Question: My form has 6 dataGridViews in different tabs of a tab Control, the user is able to enter values and change the cell backcolor, with a save button, the values for each dataGridView are saved into a text file, same with the backcolor of the cells in each dataGridView. When the user re-opens the form, all the last settings(style and values) are loaded again to the 6 dataGridViews; The problem is that when the user re-opens the form, the dataGridViews freeze and I don't find a way to fix that. Can someone help me?
My loading data and style code:
'''
foreach (string s in File.ReadAllLines(stylePath))
{
string[] items = s.Split(';');
if (items.Length == 3)
{
dataGridView1.Rows[Convert.ToInt32(items[0])]
.Cells[Convert.ToInt32(items[1])]
.Style.BackColor = Color.FromName(Convert.ToString(items[2]));
}
}
StreamReader sr = new StreamReader(valuePath);
foreach (DataGridViewRow row in dataGridView1.Rows)
{
foreach (DataGridViewCell cell in row.Cells)
{
cell.Value = sr.ReadLine();
}
}
sr.Close();
'''
Here is how it looks when re-opening the form:

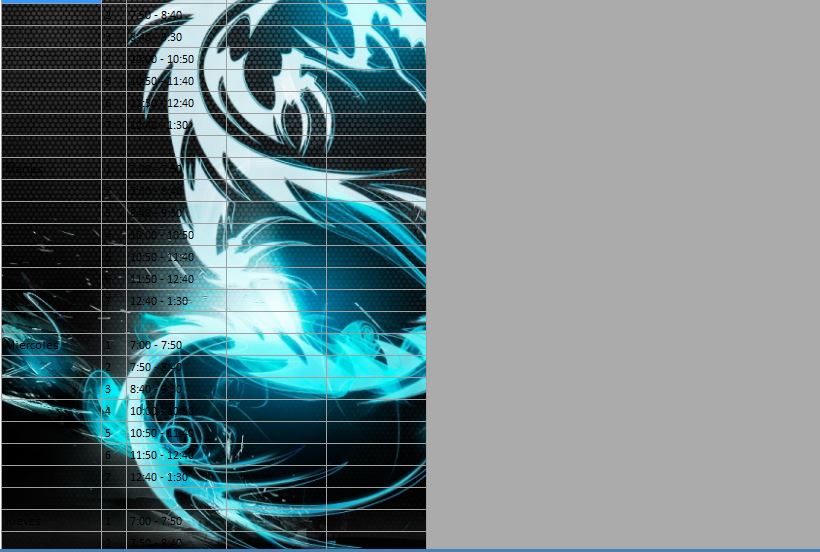
Answer: try:
'''
using(StreamReader sr = new StreamReader(stylePath))
{
string line;
string[] items;
int row, cell;
Color color;
while(!sr.EndOfStream)
{
line = sr.ReadLine();
items = line.Split(';');
if(items.Length<3) continue; //something wrong in the file
row = Convert.ToInt32(items[0]);
cell = Convert.ToInt32(items[1]);
if(String.IsNullOrEmpty(item[2])) continue; // No change is needed
color = Color.FromName(items[2]);
dataGridView1.Rows[row].Cells[cell].Style.BackColor = color;
}
}
'''